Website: apple
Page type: customer-info-address
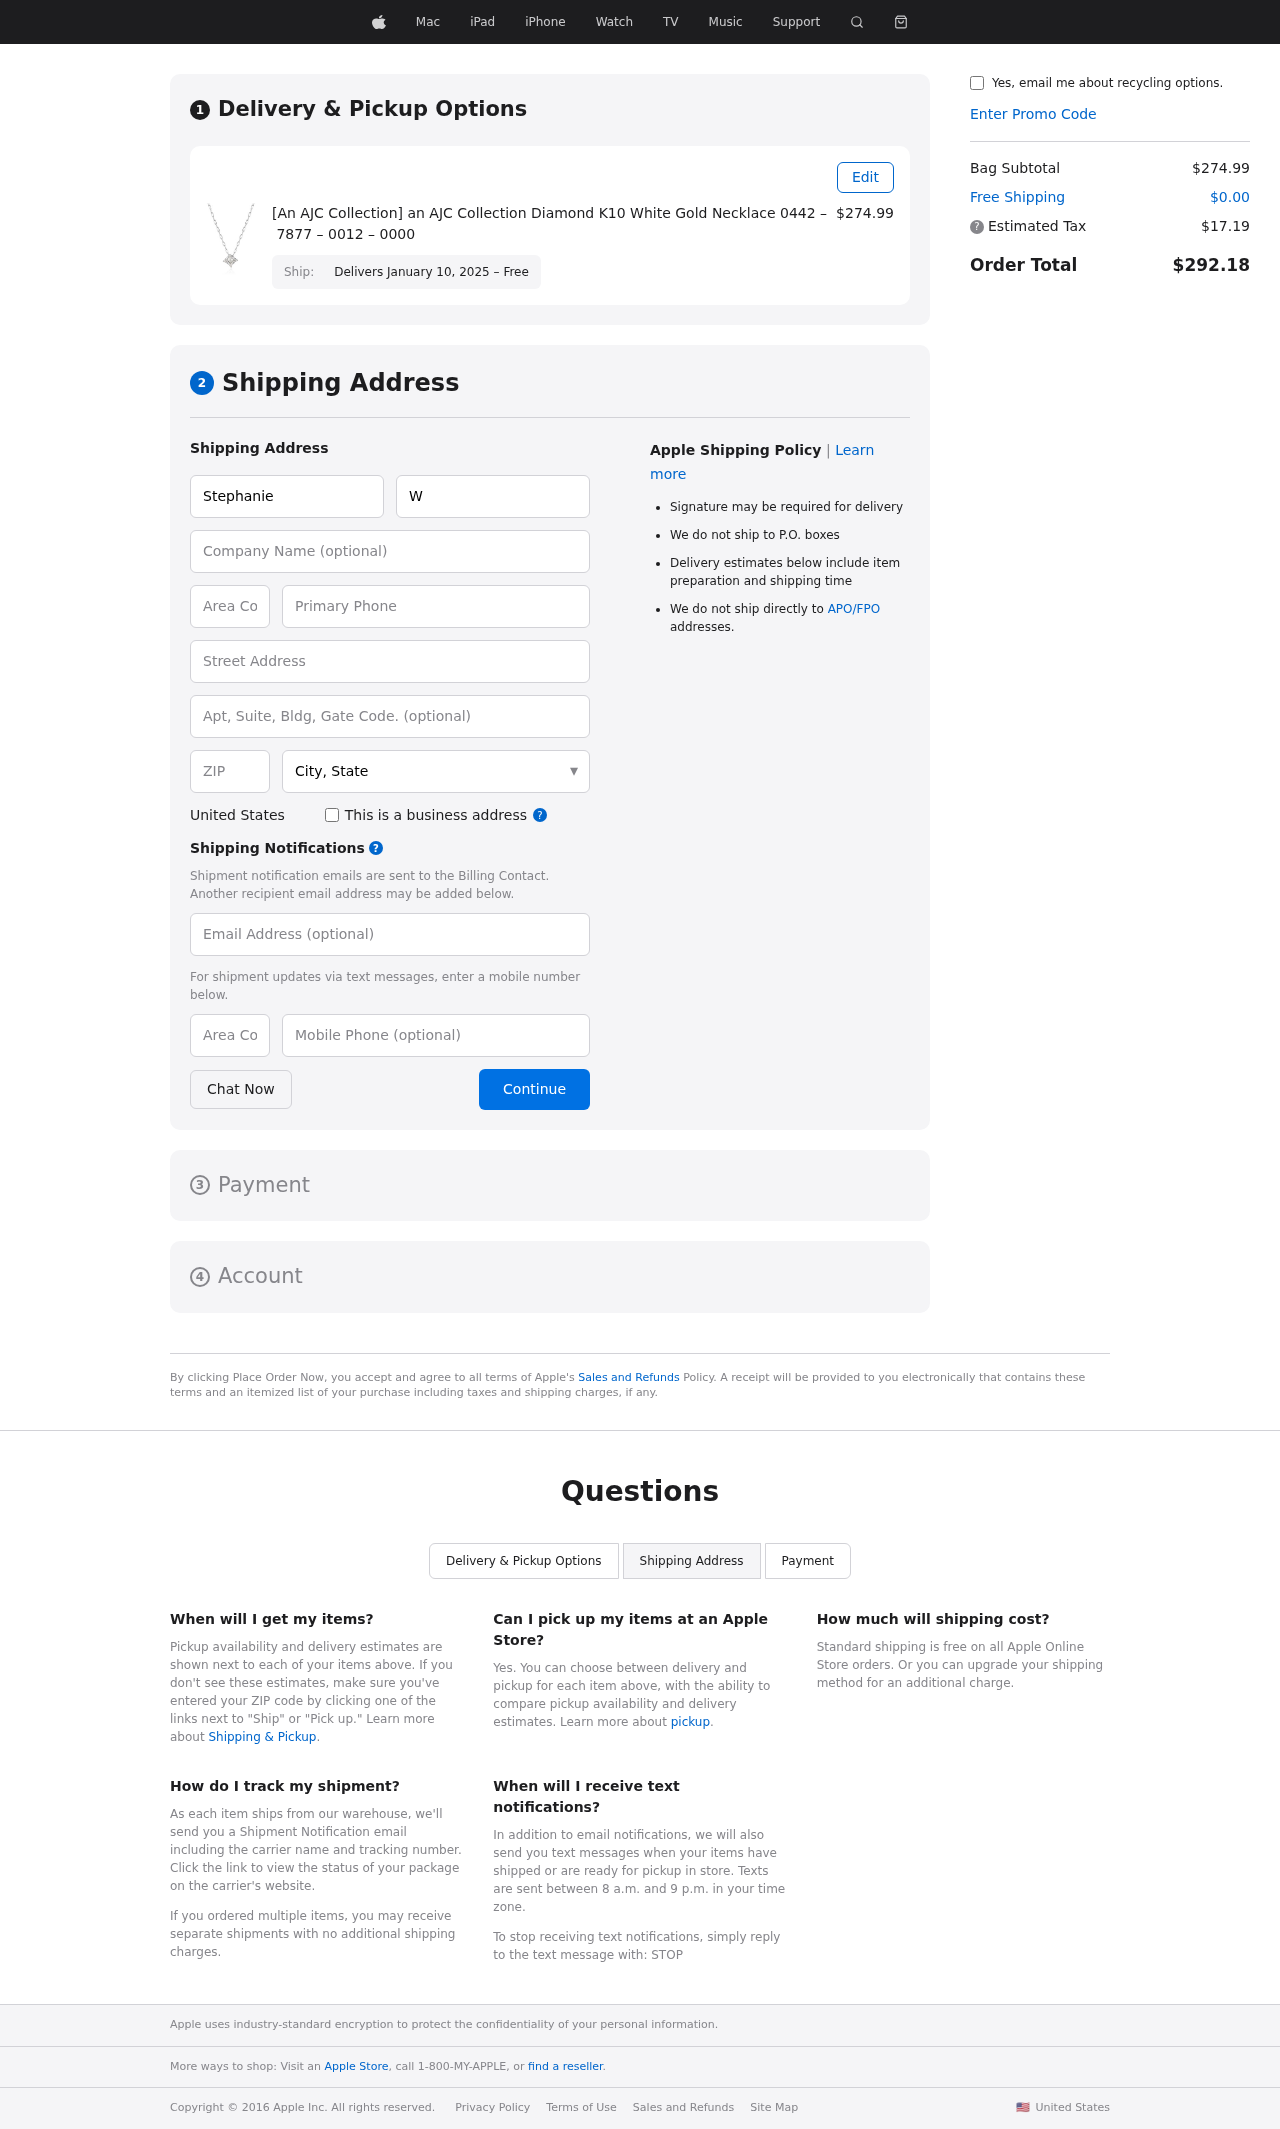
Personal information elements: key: PII_CITY_STATE
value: West Melanie, MI
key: PII_COUNTRY
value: United States
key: PII_EMAIL
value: stephanie.watson@hotmail.com
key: PII_FIRSTNAME
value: Stephanie
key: PII_LASTNAME
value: Watson
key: PII_PHONE
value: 6199851896
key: PII_PHONE_ALT
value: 8442464968
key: PII_PHONE_ALT_AREA
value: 844
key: PII_PHONE_AREA
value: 619
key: PII_POSTCODE
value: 62868
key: PII_STREET
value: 4225 Lisa Pike
Product elements: key: PRODUCT1_NAME
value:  [An AJC Collection] an AJC Collection Diamond K10 White Gold Necklace 0442 – 7877 – 0012 – 0000 
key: PRODUCT1_PRICE
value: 274.99
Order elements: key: ORDER_DELIVERY_DATE
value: Delivers January 10, 2025 – Free
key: ORDER_SUBTOTAL
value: $274.99
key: ORDER_SHIPPING_COST
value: $0.00
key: ORDER_TAX
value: $17.19
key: ORDER_TOTAL
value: $292.18